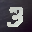
Label: 3